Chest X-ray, PA view. Patient: 55 years old, sex M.
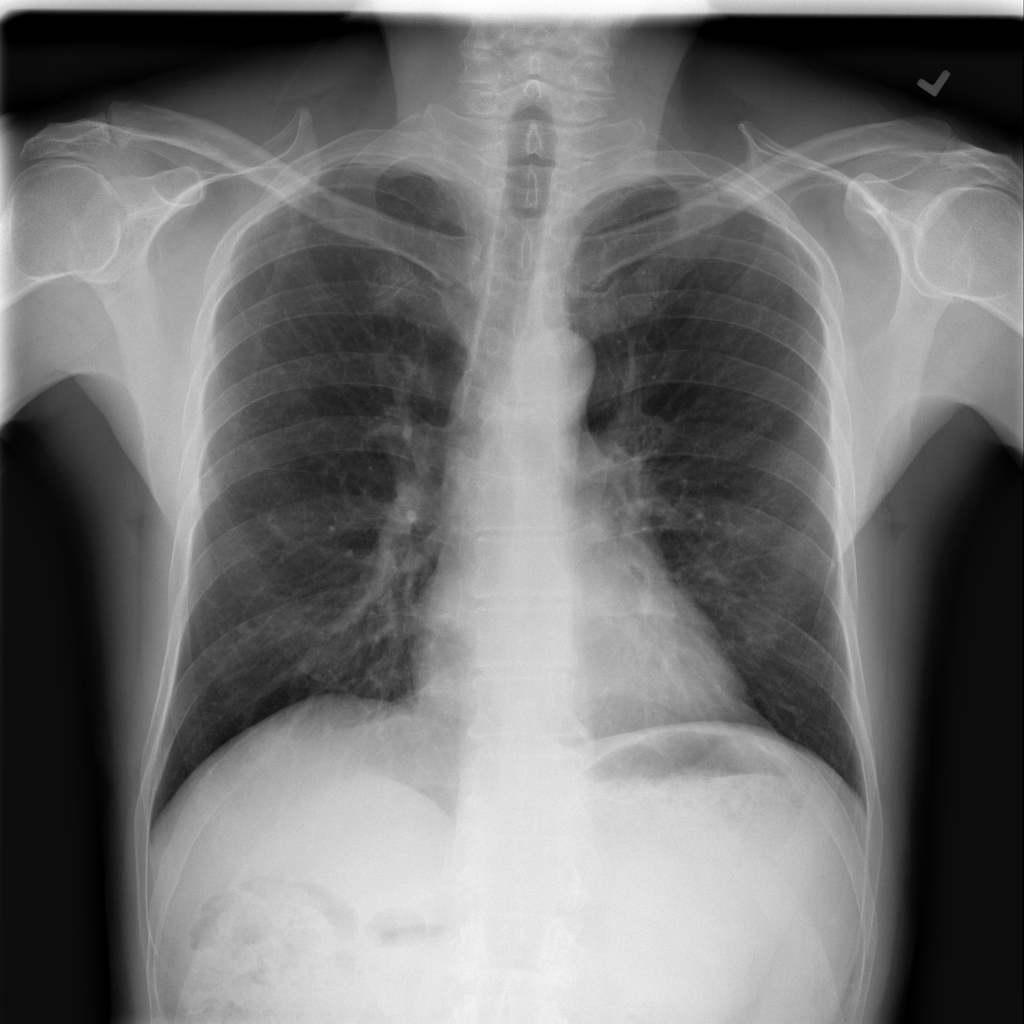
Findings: No Finding